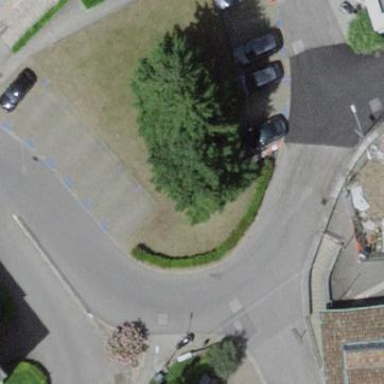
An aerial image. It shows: Parking area with grass paver surface.